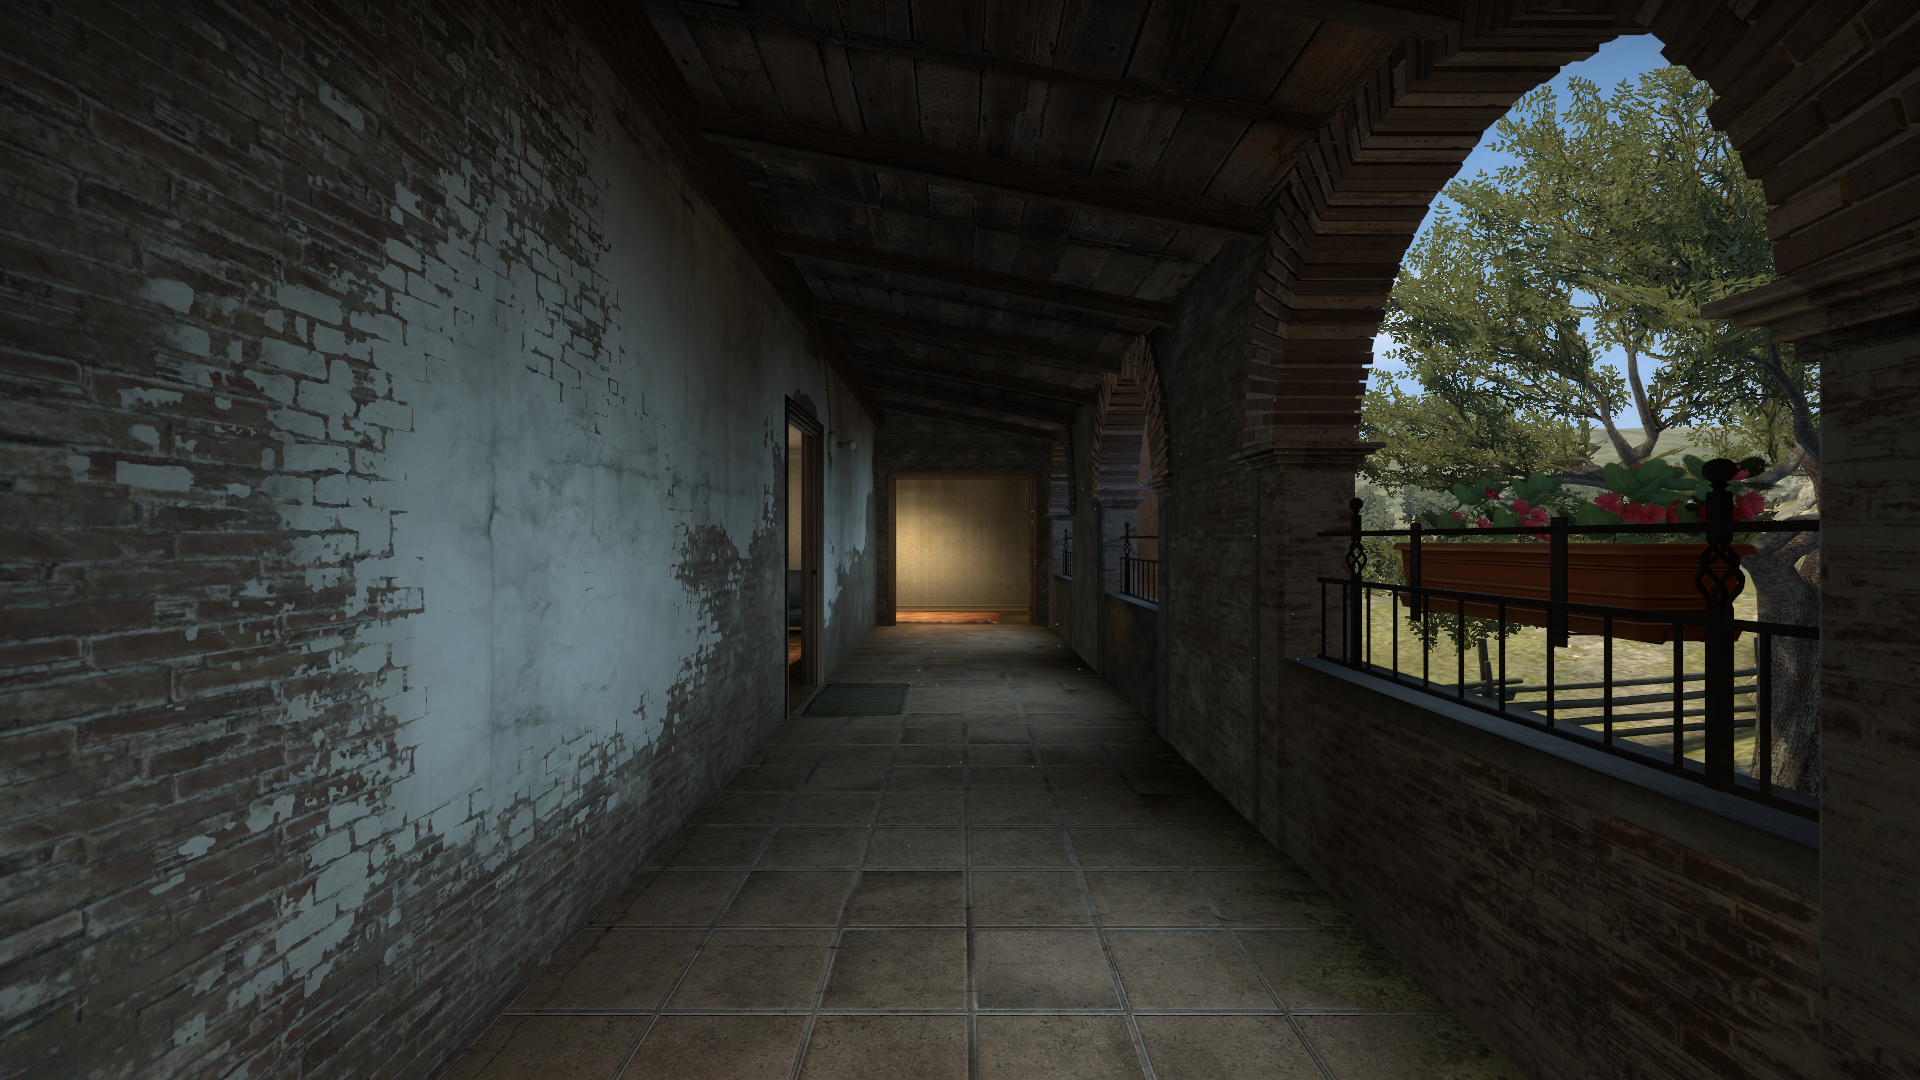
Map: de_inferno